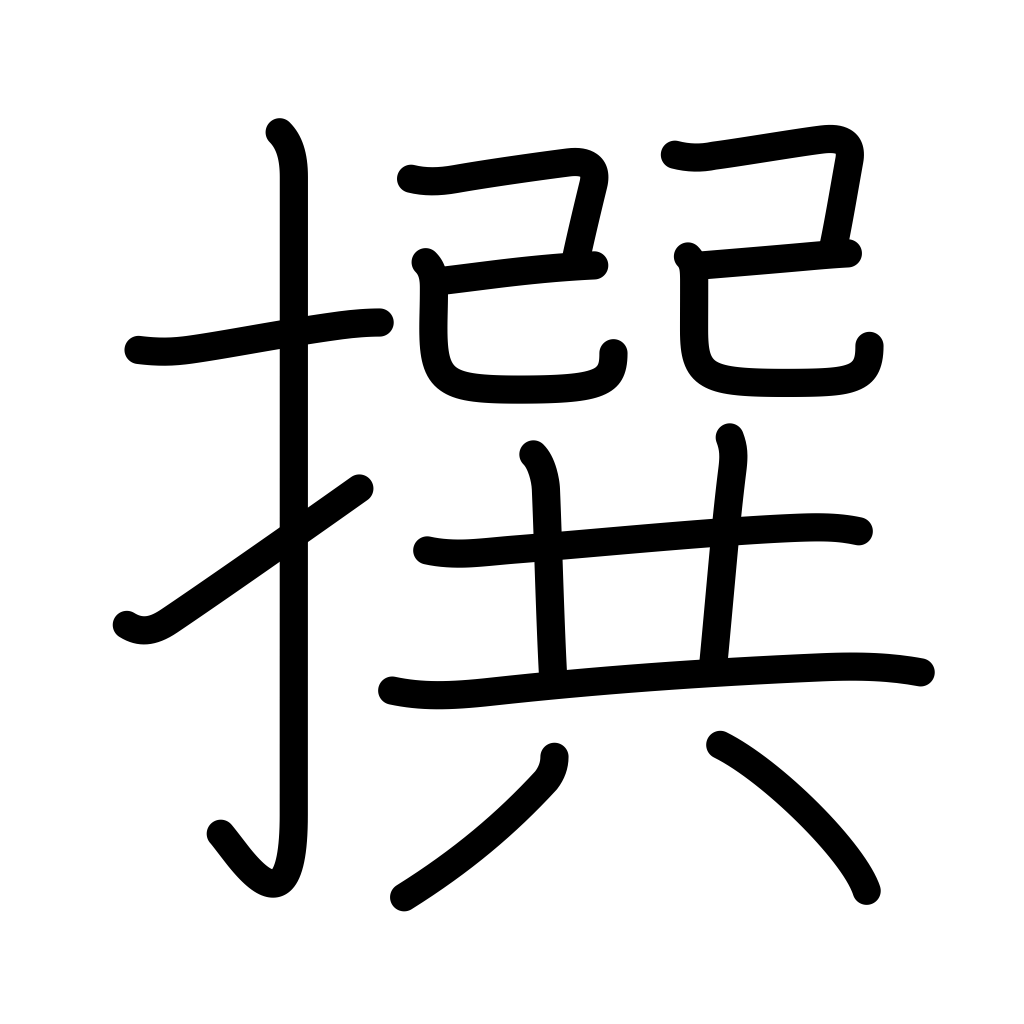
Meaning: composing, editing, compiling, selecting